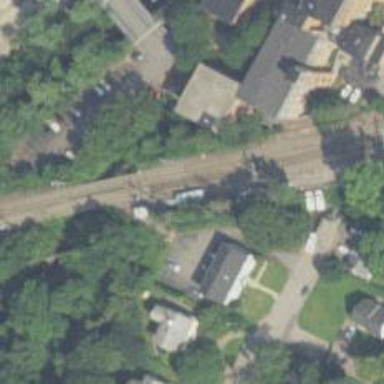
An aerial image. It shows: Junction on the railway.